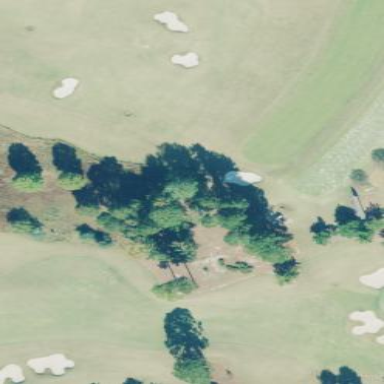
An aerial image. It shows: Grassy area designated as golf tee.